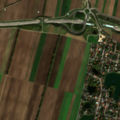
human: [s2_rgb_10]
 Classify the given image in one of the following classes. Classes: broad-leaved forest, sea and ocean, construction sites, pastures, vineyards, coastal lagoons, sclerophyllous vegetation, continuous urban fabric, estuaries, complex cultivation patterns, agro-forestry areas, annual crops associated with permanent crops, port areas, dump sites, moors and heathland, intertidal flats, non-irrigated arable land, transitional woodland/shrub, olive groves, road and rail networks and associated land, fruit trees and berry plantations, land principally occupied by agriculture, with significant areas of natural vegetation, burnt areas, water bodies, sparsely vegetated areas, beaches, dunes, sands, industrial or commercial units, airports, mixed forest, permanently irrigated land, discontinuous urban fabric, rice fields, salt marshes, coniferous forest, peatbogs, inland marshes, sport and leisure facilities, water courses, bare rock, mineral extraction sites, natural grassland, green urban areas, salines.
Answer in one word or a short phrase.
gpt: discontinuous urban fabric, road and rail networks and associated land, non-irrigated arable land